Current action and preconditions to check: trajectory_clear

Your task: For each precondition in the list above, predict whether it will hold at this action.

Consider the current scene as observed from the mobile robot's camera, and analyze the predicted future states of all dynamic agents (e.g., people, animals, vehicles, or any moving entities) within the NEXT SECOND.

IMPORTANT: Only answer "very likely" if you are absolutely certain—based on strong, clear evidence—that a dynamic agent will violate the precondition in the predicted future state. Do NOT answer "very likely" for unlikely, ambiguous, or low-probability risks.

Ask yourself for each precondition: Is there a high probability, with clear and convincing evidence, that the predicted future states of any dynamic agent will interfere with the predicted future state of the currently executing action within the NEXT SECOND, causing that precondition to fail?

Assess the risk level based on these predictions. Use "likely" or "very likely" if motions create a clear risk of interference.

Use "neutral" or "improbable" if agents are nearby but their predicted paths are clearly diverging or non-conflicting.

Failure Risk Categories: "very improbable", "improbable", "neutral", "likely", "very likely"

Answer Format: Output ONLY the probability_of_failure value from these categories: "very improbable", "improbable", "neutral", "likely", "very likely"

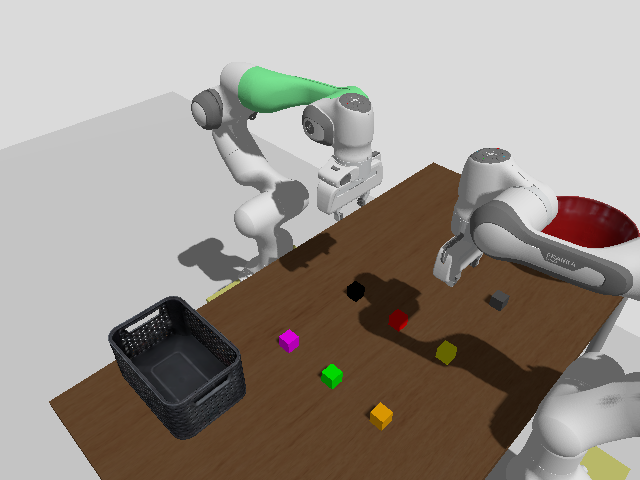

Answer: very improbable